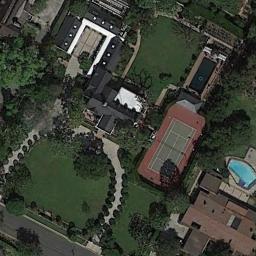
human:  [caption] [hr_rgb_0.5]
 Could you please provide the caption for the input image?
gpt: Many buildings of different shapes are beside the tennis courts .

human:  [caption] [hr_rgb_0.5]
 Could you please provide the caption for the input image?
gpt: The tennis court is on the grass next to some buildings and trees .

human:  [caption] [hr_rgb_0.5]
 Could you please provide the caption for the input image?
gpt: There are many people playing on different tennis courts .

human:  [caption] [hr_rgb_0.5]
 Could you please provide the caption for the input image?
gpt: The tennis court is in the middle of the building, Next to the tree .

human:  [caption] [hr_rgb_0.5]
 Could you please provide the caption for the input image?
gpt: There are some green meadows and buildings near the tennis court .